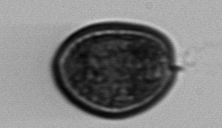
Label: Prorocentrum